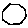
Label: hexagon